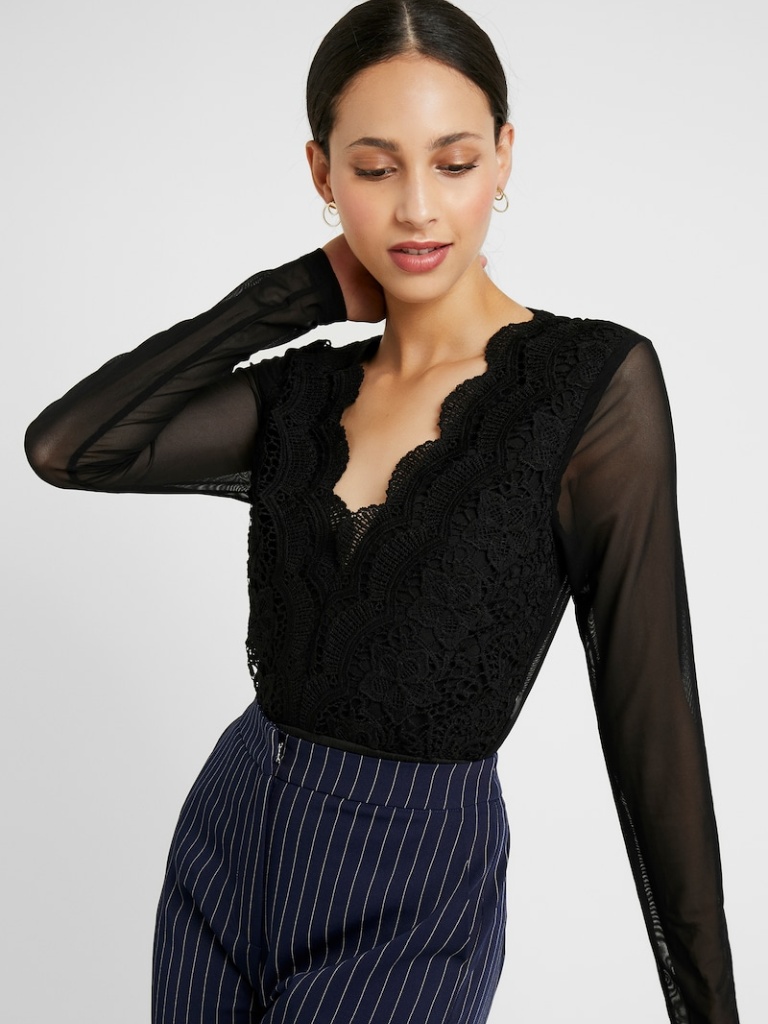
lace tight a long-sleeved with the sleeves down hip length Fully Tucked in v-neck bodysuit